Question: I want to have two list views followed by one another in a big ScrollView, say because they have slightly different delegates. So a layout is like this:

Unfortunately ListView type is also a flickable, so it doesn't present all its content in a flat list suitable for having inside a scroll view.
So how do I do this with Qt Quick views?
I've tried a trick: I can resize list views like this:
'''
ListView {
id: list1
height: contentHeight + spacing * count
model: superModel
delegate: delegate1
}
'''
Unfortunately, aside from being a dirty hack and leaving an unneccesary flickable grabbing my clicks, it doesn't really work: content just doesn't fit as there are still top and bottom margins I don't know the value of.
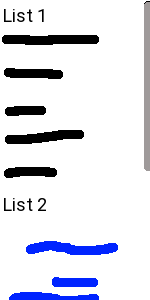
Answer: You should use a 'ColumnLayout' with two 'Repeater''s in a 'ScrollView' (or 'Flickable' if you like)
'''
ScrollView {
contentWidth: width //maybe you don't need this
ColumnLayout {
width: parent.width //maybe you don't need this
Repeater {
model: superModel1
delegate: delegate1
}
Repeater {
model: superModel2
delegate: delegate2
}
}
}
'''
Since you didn't show the delegate, you might need minor tweaking of 'implicitHeight' and/or 'implicitWidth'.